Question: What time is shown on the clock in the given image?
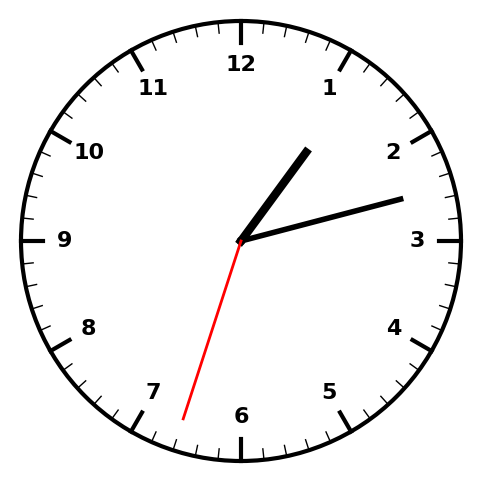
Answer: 01:12:33